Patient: sex F, age 55
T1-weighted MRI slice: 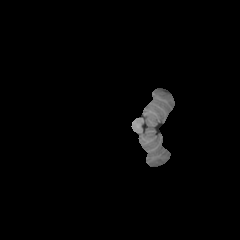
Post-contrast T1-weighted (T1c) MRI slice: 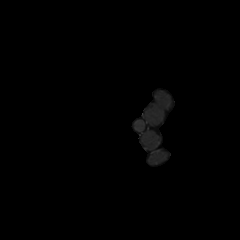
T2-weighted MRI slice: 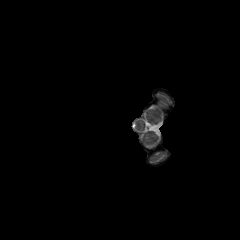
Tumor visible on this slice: no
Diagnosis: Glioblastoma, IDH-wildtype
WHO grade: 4